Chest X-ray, PA view. Patient: 44 years old, sex F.
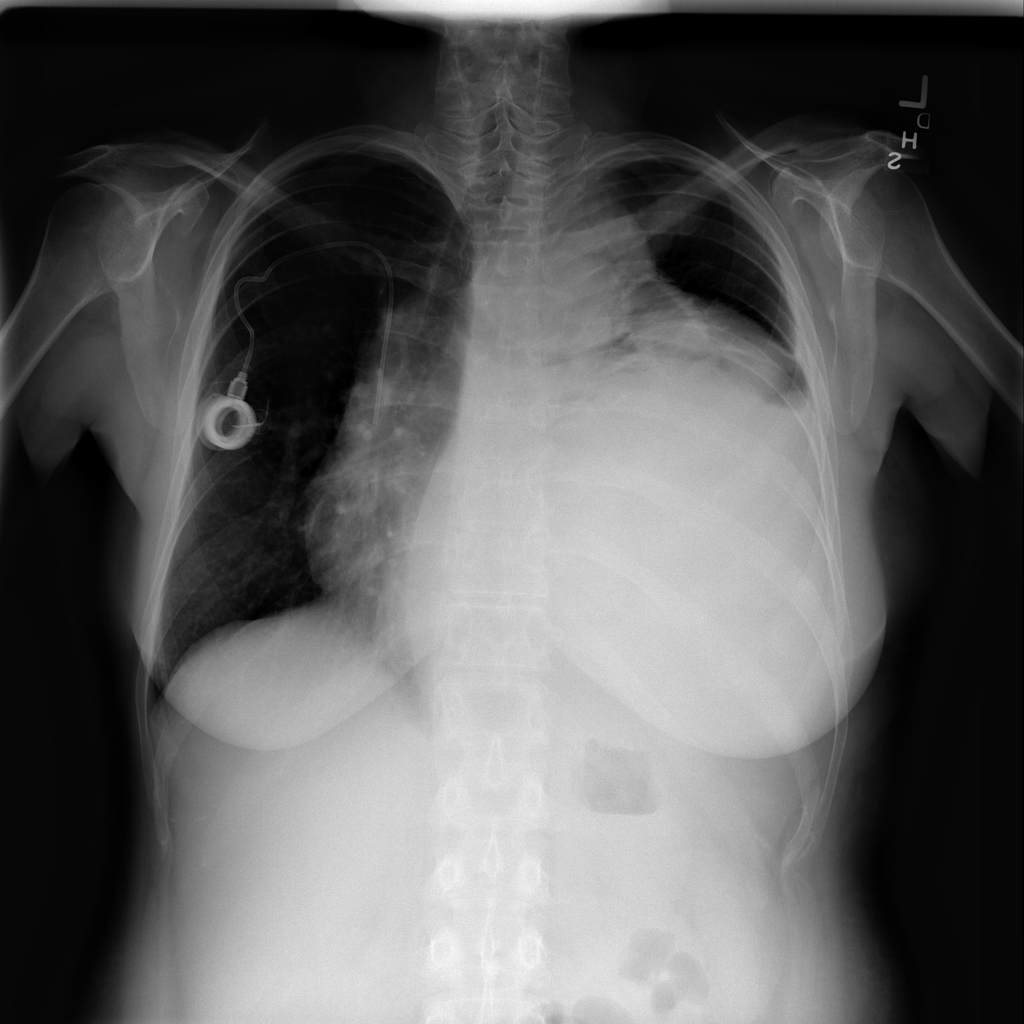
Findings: Mass